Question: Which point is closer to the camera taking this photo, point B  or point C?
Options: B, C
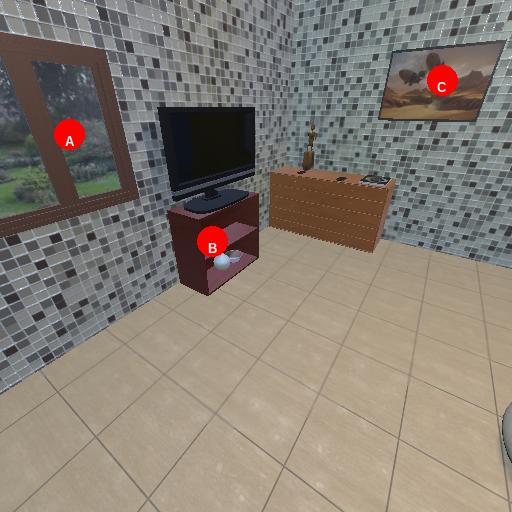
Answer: B